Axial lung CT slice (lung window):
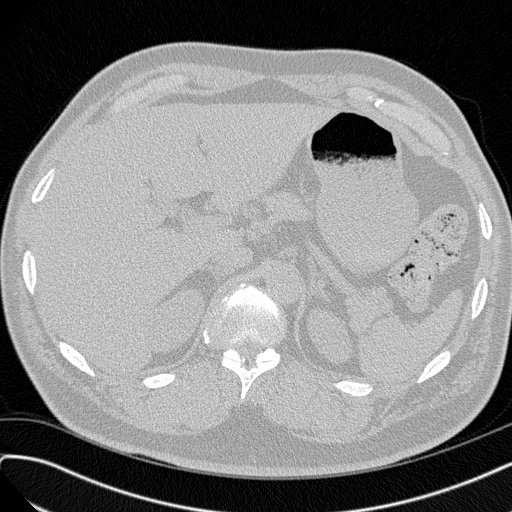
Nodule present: no